Field crop: maize
Growth stage: 2
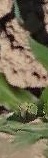
Species: maize